Interaction volume radius: 10 \u00c5
Interaction volume height: 10 \u00c5
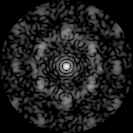
Disorder parameter: 0.669